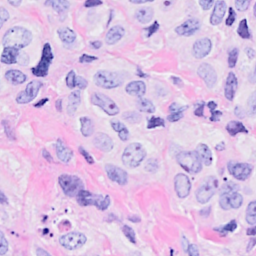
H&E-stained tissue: Breast